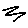
Label: zigzag